Interaction volume radius: 5 \u00c5
Interaction volume height: 45 \u00c5
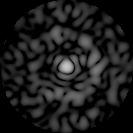
Disorder parameter: 0.8396